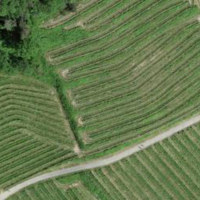
EUNIS habitat code: 40
Species observed at this site:
Tanacetum vulgare
Melittis melissophyllum